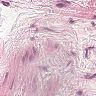
Metastatic tissue present: no